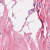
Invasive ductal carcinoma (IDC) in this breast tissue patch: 1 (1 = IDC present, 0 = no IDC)